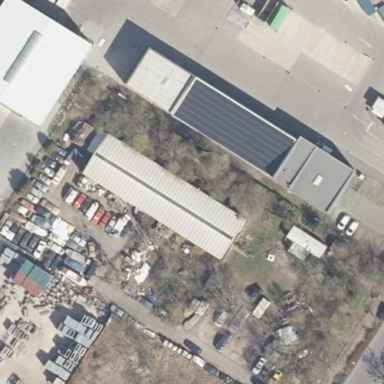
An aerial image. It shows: Industrial building.